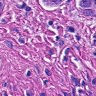
Metastatic tissue present: yes